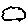
Label: cloud